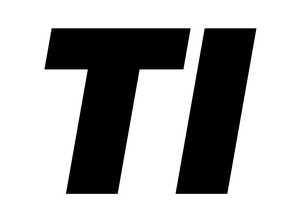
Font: Poppins-BlackItalic